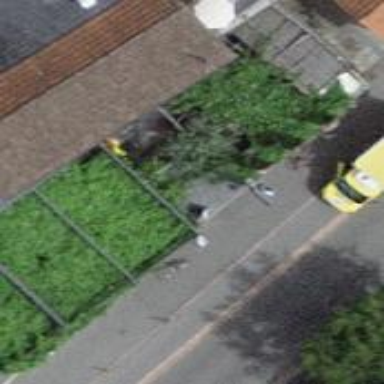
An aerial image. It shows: Restaurant.